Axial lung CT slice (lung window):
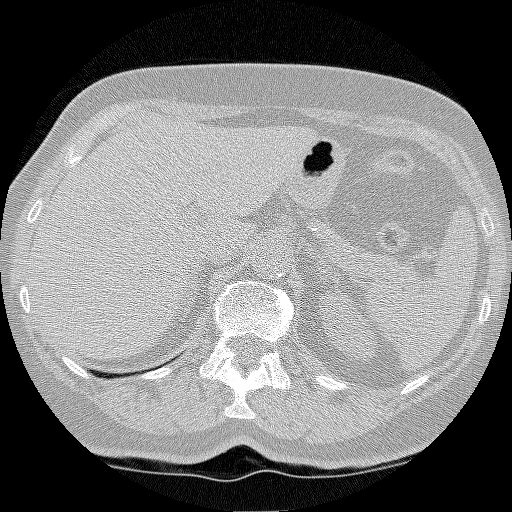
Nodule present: no